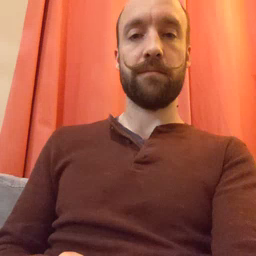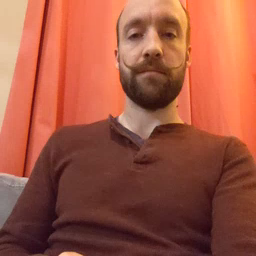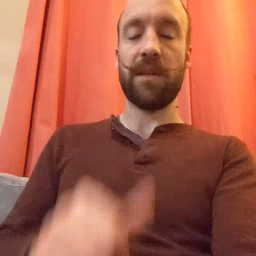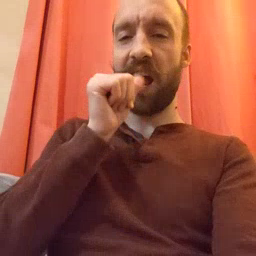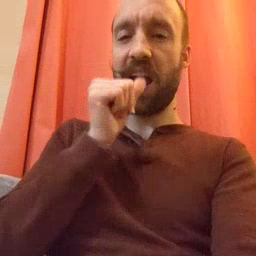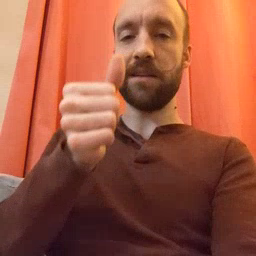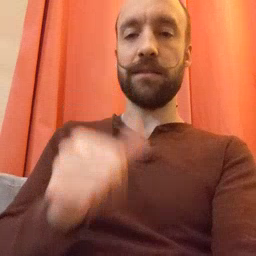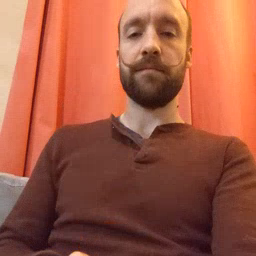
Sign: nuts